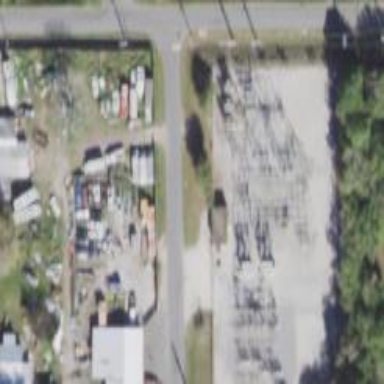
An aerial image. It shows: Outdoor distribution power substation.